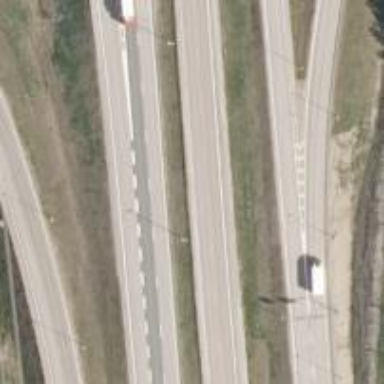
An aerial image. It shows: Asphalt motorway.